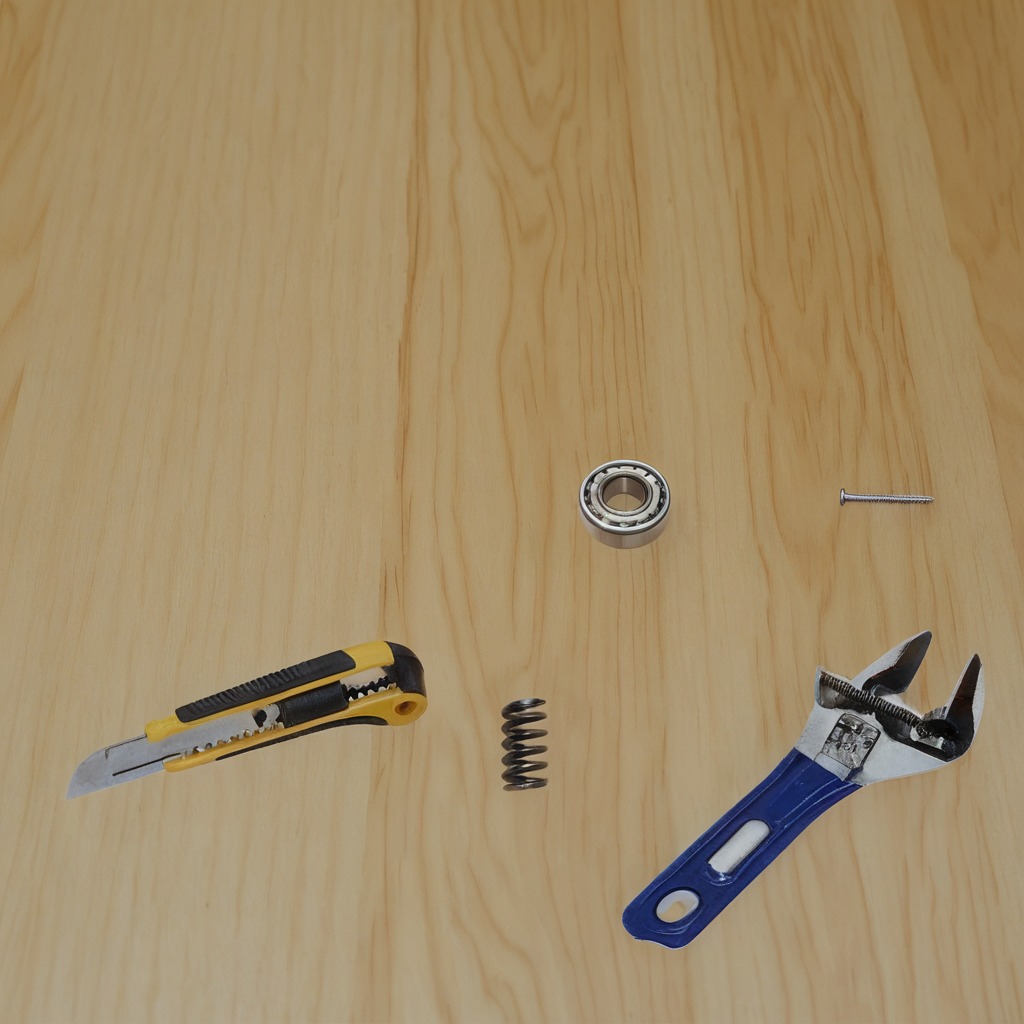
A ball bearing, a utility knife, a machine screw, a coiled metal spring, and a wrench are lying on the plywood surface.